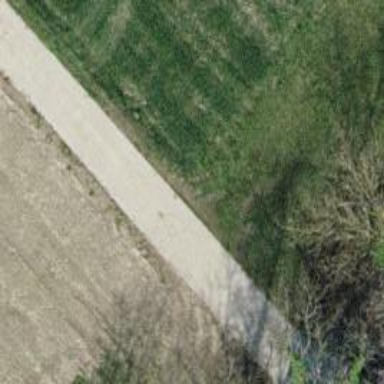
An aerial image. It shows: Concrete track with grade 1 standard.